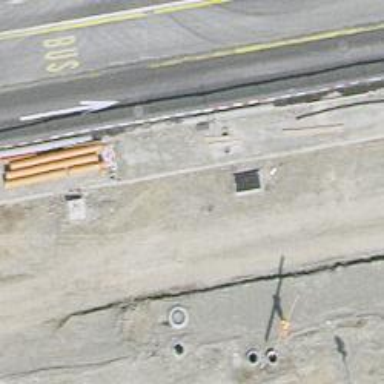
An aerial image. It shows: Tram level crossing on railway.